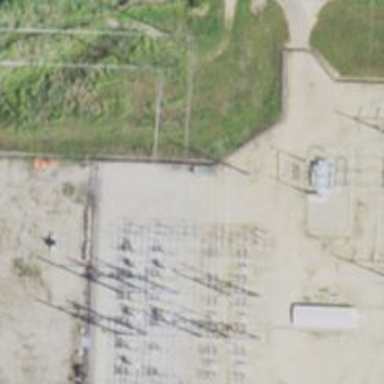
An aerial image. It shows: Switch used for power control.